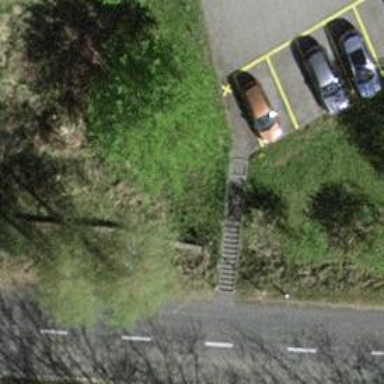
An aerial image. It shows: Set of steps on the road.